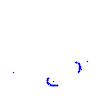
Particle: proton